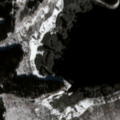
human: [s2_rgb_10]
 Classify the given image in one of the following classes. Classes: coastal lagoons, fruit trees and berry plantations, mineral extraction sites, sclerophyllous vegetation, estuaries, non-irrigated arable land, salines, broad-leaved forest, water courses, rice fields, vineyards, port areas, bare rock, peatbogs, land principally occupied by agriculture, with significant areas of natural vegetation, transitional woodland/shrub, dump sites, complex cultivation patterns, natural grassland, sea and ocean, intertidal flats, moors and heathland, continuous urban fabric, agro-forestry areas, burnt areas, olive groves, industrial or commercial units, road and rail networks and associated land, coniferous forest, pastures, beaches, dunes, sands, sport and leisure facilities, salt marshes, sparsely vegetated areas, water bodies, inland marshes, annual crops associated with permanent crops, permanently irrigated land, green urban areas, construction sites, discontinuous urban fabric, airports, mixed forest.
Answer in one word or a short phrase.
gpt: coniferous forest, mixed forest, natural grassland, transitional woodland/shrub, water bodies